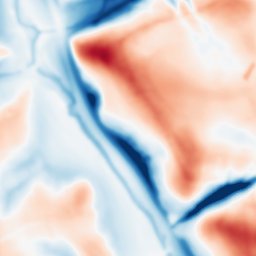
Category: multiscale
Decomposition family: dog
Decomposition parameters: sigma_low: 2
sigma_high: 20
Upsampling method: regularized
Upsampling parameters: scale: 4
lambda_reg: 0.01
Upsampling scale: 4